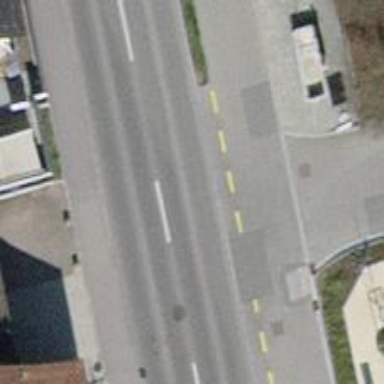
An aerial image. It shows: Primary highway with separate asphalt sidewalks and cycleways.